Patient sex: M
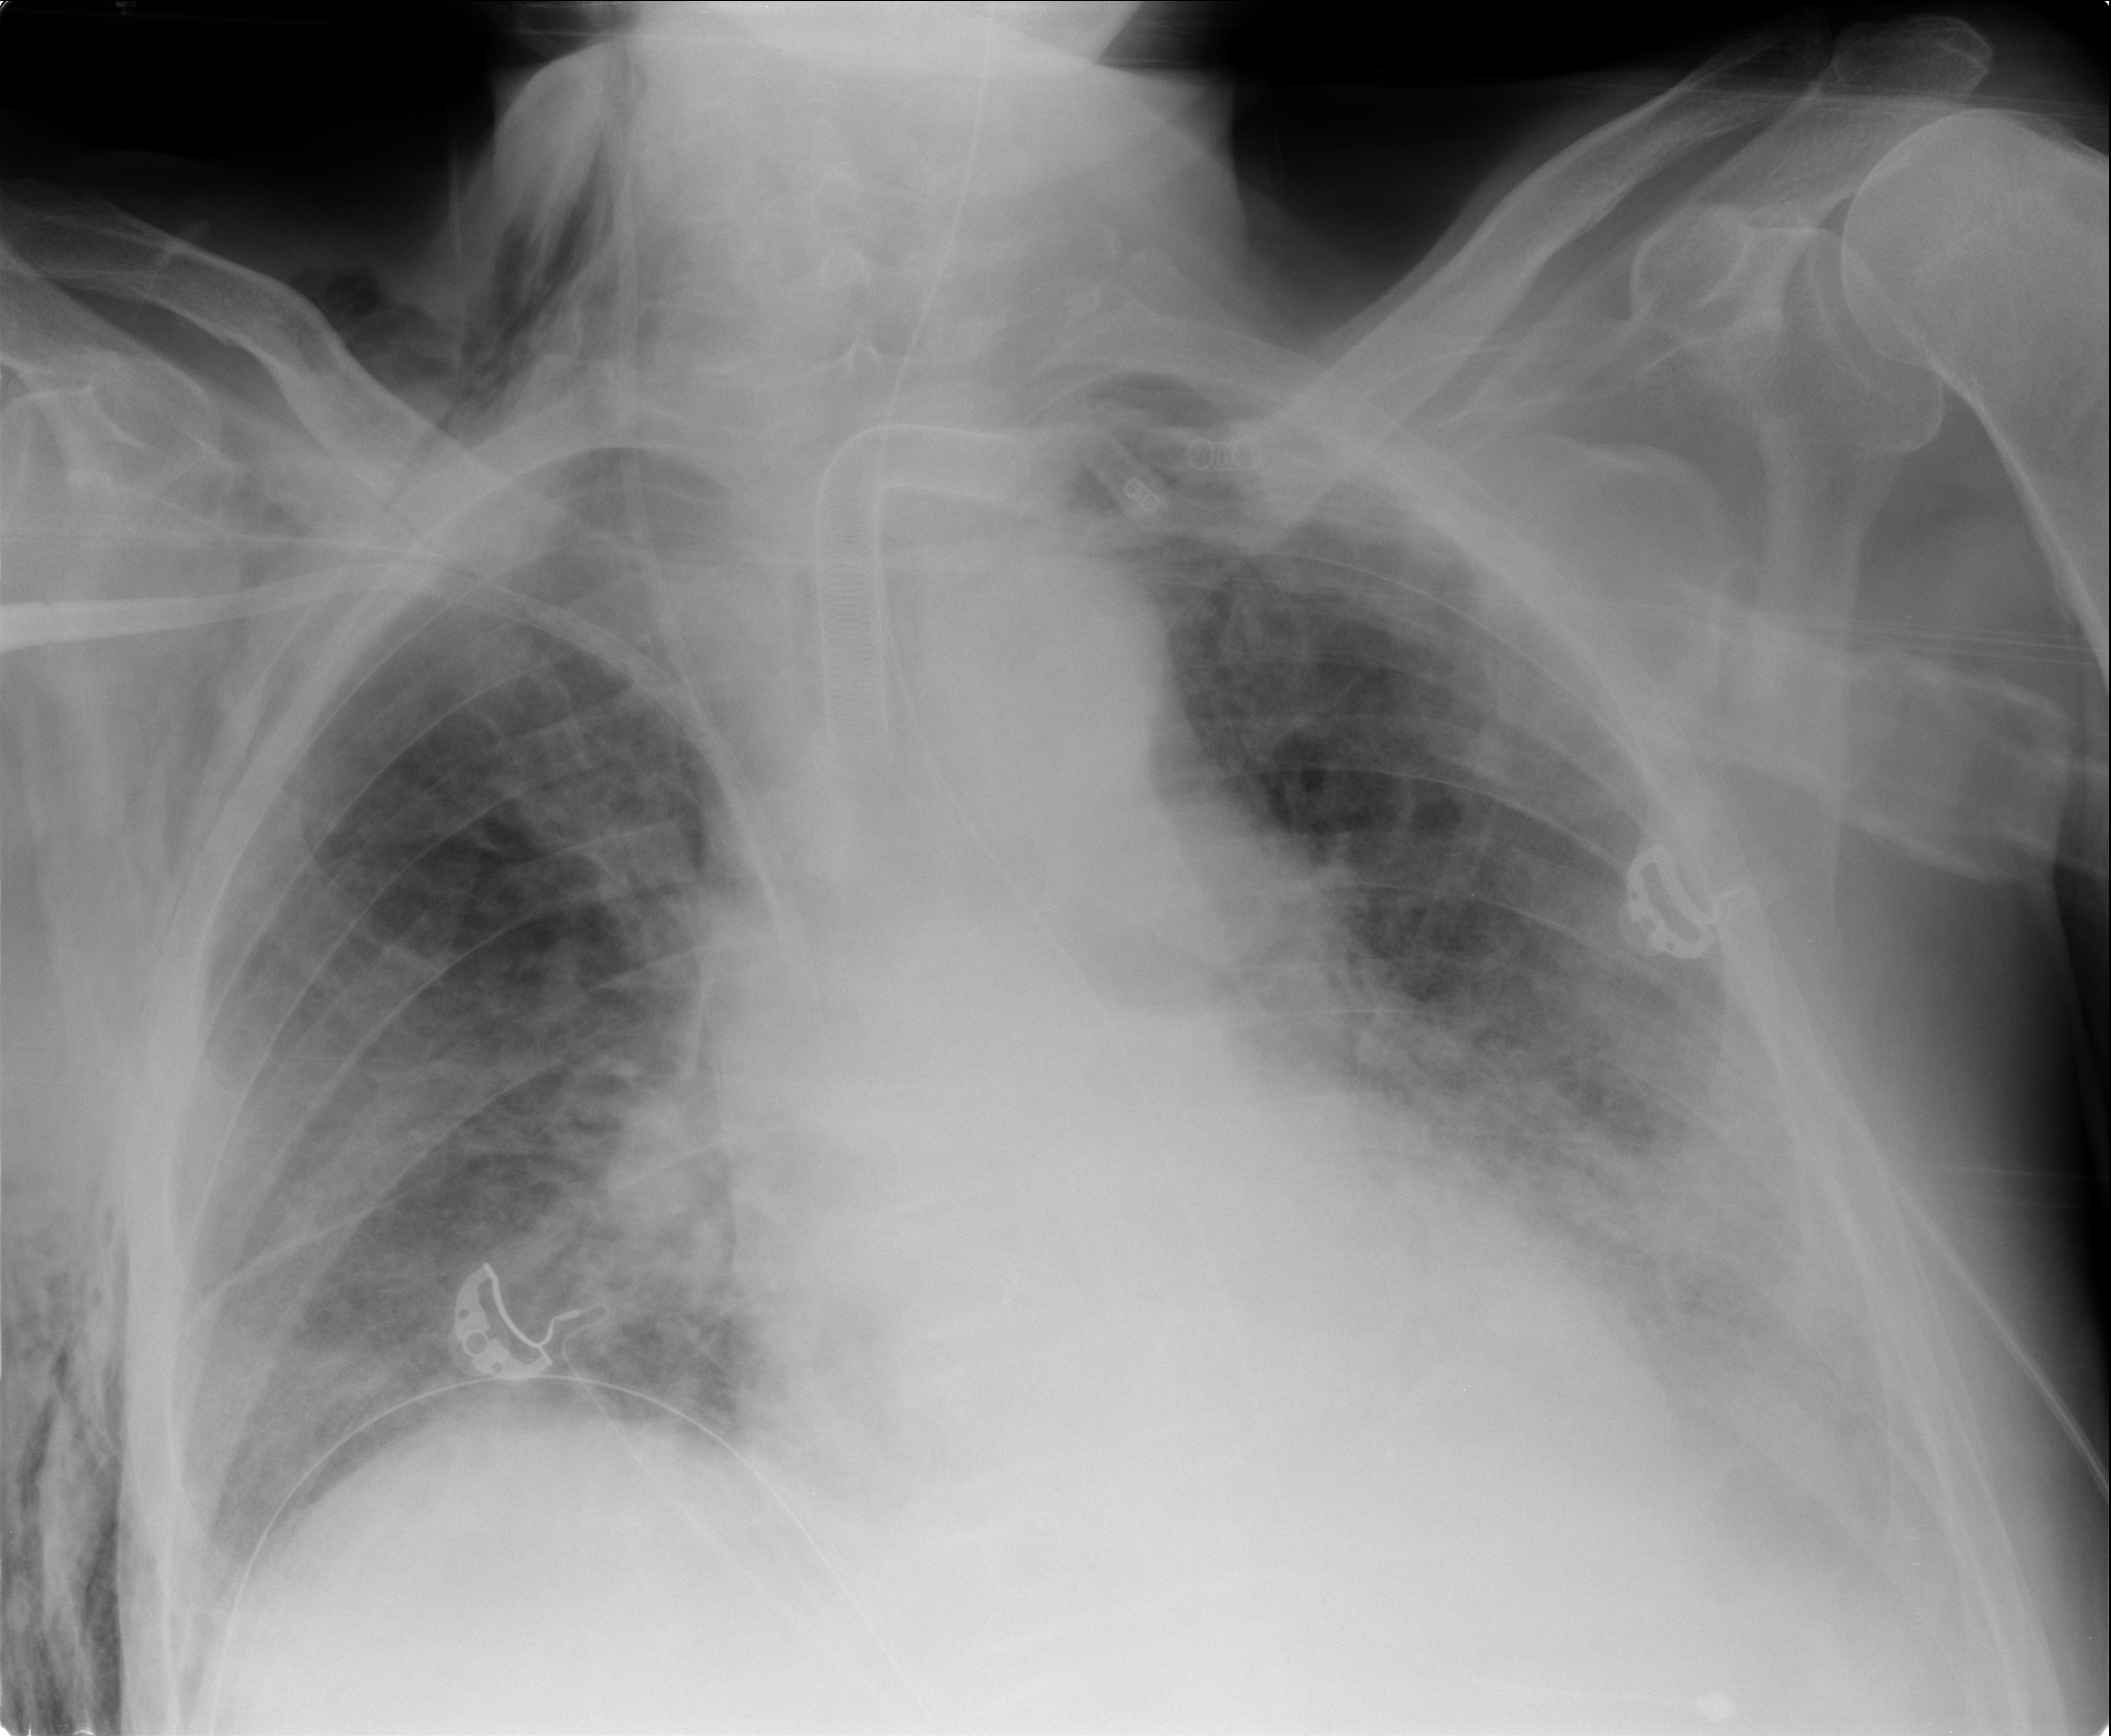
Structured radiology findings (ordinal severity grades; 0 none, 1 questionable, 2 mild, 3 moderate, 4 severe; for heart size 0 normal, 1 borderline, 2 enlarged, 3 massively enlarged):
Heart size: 0
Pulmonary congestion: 2
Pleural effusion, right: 1
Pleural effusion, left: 2
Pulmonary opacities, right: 2
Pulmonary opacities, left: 3
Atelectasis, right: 2
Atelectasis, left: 2